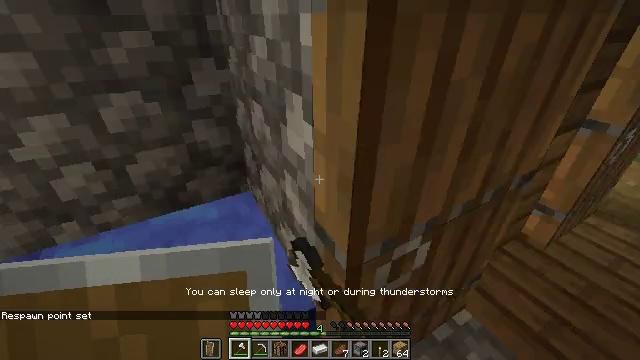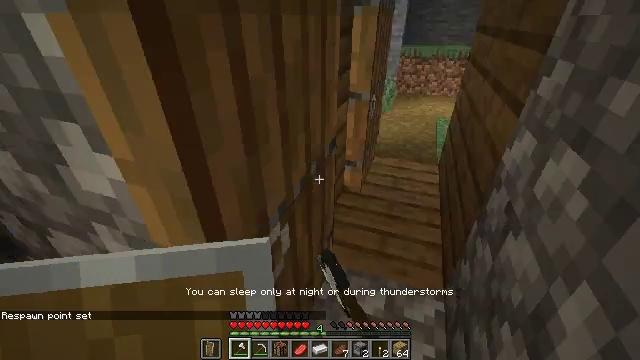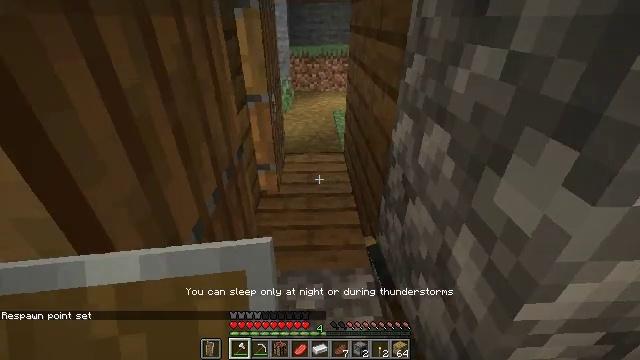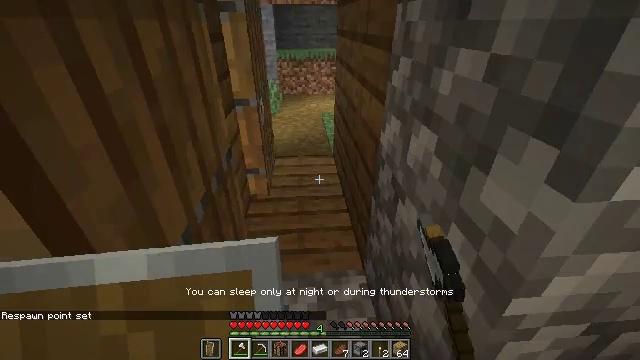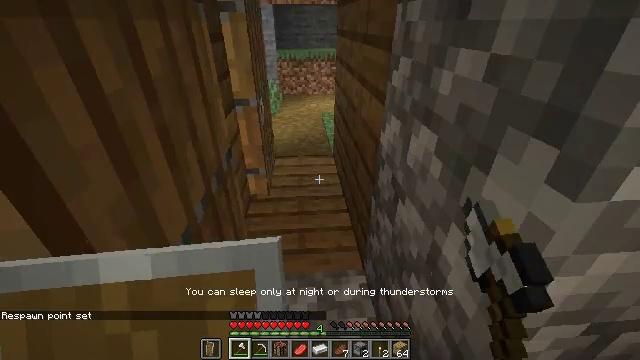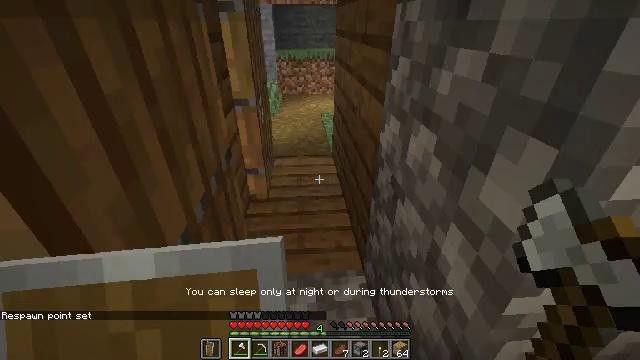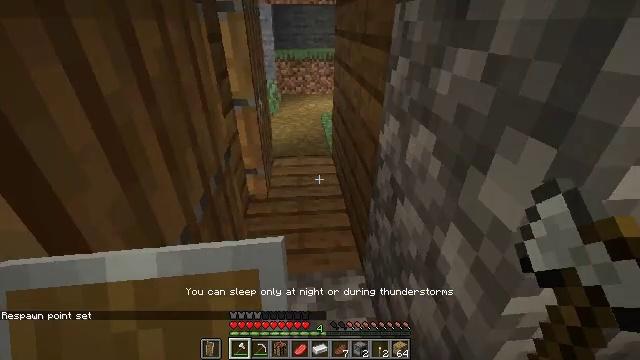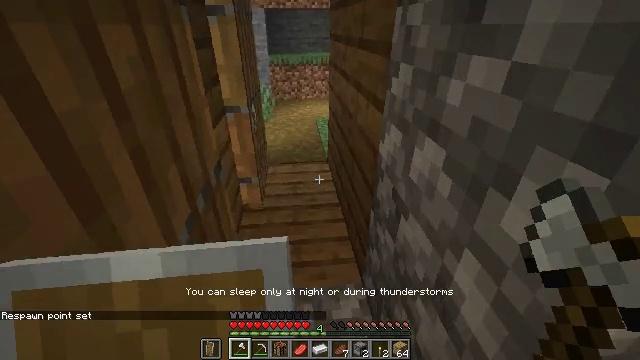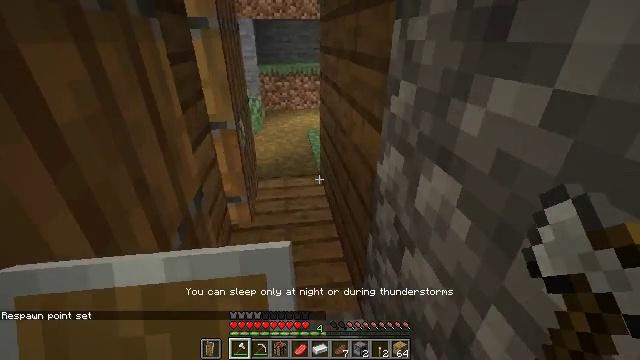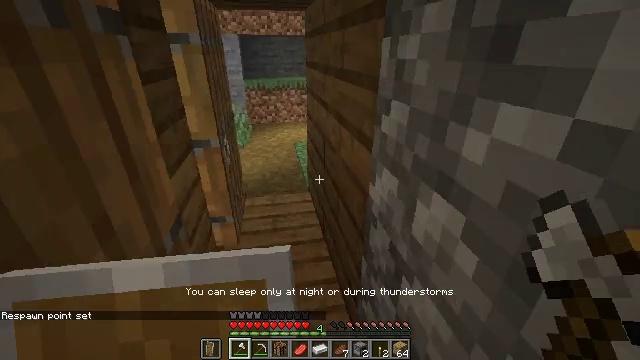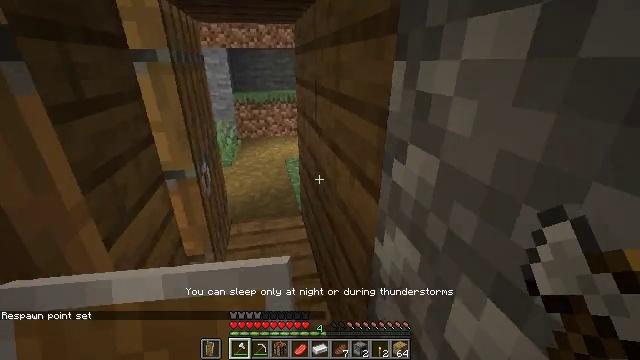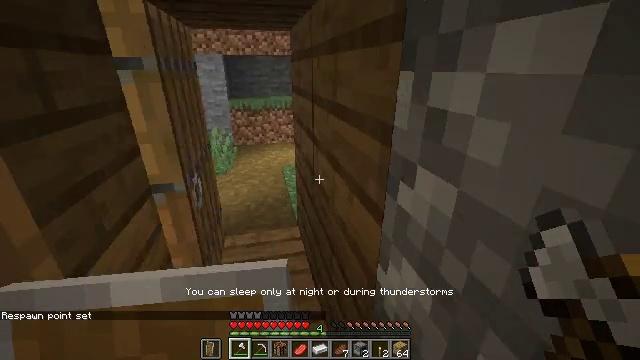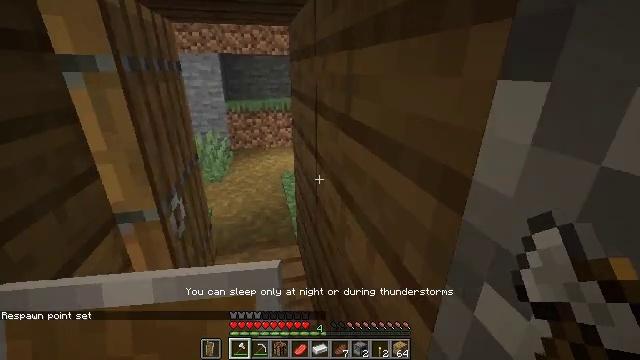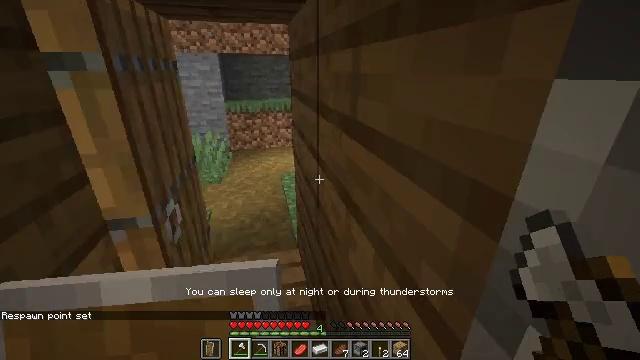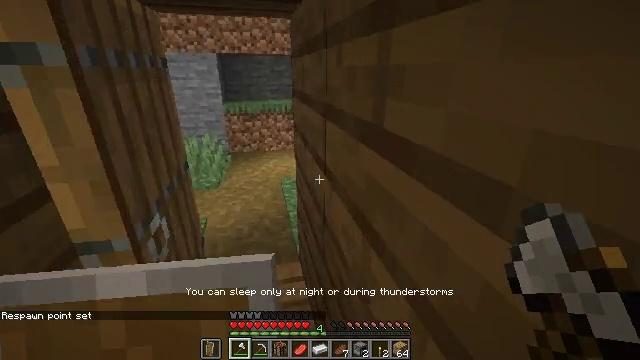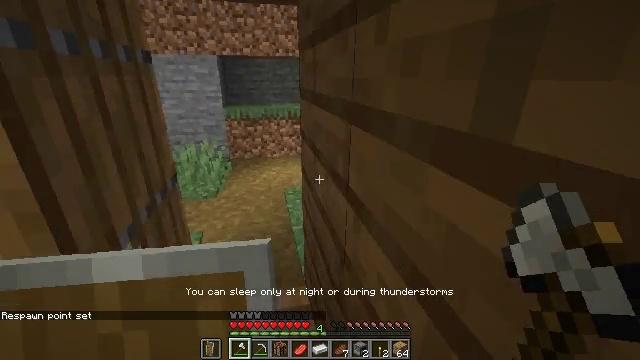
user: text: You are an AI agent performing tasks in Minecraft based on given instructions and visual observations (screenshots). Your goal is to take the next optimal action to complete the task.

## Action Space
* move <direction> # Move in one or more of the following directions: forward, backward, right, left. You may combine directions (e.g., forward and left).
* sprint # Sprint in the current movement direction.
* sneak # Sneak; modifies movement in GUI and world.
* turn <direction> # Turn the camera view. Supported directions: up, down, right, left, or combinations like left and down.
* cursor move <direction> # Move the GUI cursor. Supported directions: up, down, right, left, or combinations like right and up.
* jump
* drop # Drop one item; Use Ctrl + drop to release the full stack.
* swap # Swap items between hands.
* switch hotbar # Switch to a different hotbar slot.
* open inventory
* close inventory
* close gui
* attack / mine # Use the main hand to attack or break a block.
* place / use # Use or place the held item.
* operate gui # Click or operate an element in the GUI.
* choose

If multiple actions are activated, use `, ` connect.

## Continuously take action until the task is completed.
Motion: motion action
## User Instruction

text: Dismantle the blue bed.
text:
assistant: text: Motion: turn right
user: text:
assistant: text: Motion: turn right
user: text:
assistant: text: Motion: turn right
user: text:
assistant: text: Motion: no_op
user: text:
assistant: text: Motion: no_op
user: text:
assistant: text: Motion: no_op
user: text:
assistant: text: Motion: move forward, turn right
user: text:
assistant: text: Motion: move forward, turn right and up
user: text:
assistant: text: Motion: move forward, turn right and up
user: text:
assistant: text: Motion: move forward, turn right and up
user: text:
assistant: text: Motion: move forward, turn up
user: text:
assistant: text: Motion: move forward
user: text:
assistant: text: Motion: move forward, sprint
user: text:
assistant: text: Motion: move forward, sprint
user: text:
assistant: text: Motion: move forward, sprint
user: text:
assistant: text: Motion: move forward, sprint, turn left and up
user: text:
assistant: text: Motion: move forward, sprint
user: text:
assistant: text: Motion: move forward, sprint
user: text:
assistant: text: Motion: move forward, turn left and down
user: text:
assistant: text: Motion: turn left and down
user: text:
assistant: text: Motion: turn left
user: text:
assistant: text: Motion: turn left
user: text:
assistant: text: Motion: no_op
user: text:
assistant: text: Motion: move forward
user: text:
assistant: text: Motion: move forward, turn right
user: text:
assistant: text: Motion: move forward, turn left and up
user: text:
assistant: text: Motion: move forward, turn left
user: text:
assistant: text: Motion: move forward, sprint, turn left
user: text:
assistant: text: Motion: move forward, sprint
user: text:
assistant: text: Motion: move forward, sprint